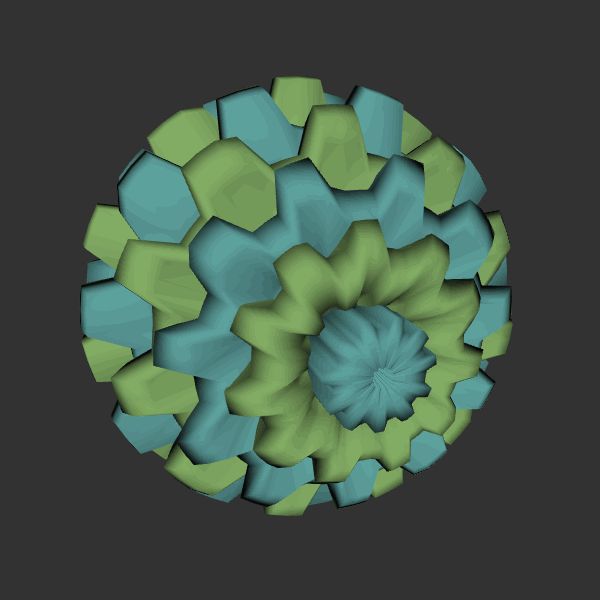
Background: dark